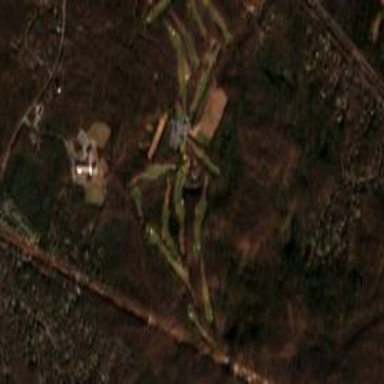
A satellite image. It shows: Golf course surrounded by greenery.